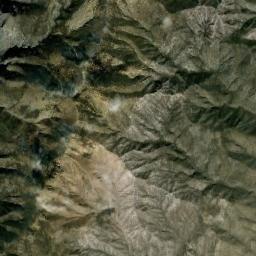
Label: mountain